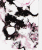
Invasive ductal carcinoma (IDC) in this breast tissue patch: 0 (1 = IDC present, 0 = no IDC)